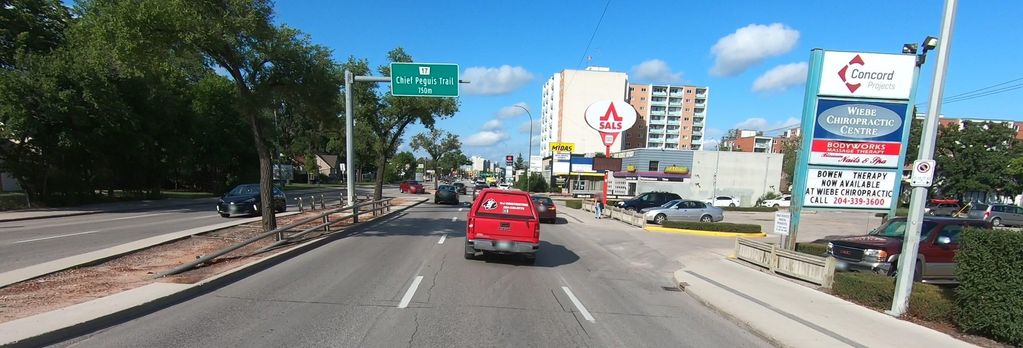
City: winnipeg